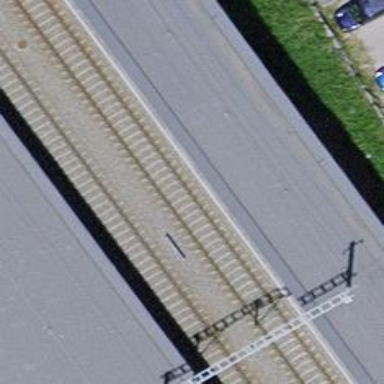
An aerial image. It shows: Public transport stop position along the railway.